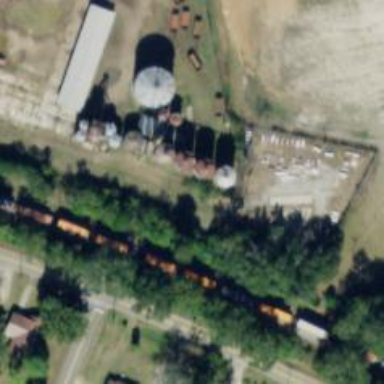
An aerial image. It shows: Loading tower along the railway.